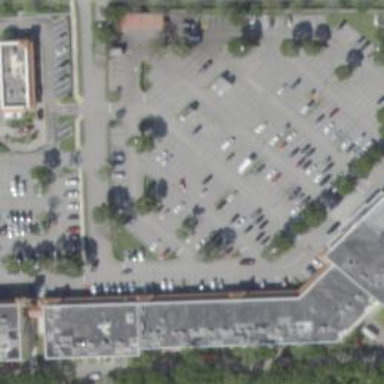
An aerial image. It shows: Retail building.